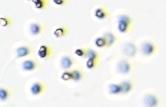
Label: Phaeocystis